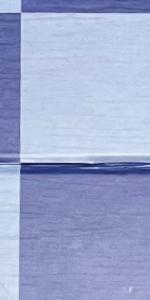
Label: Empty